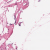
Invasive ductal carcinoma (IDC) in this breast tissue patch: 0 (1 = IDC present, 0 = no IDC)